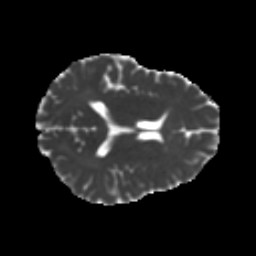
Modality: MD
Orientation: axial
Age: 22
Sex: male
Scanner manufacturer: ge
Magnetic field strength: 3 T
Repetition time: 7.8 s
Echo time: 0.0606 s